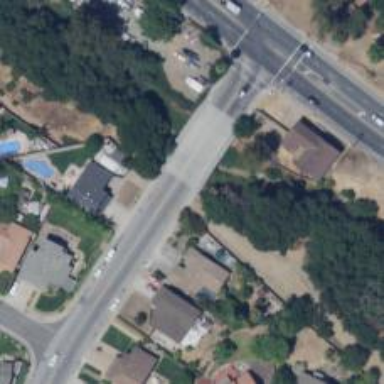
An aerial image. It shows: Footway bridge.